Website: home-depot
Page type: newsletter-management
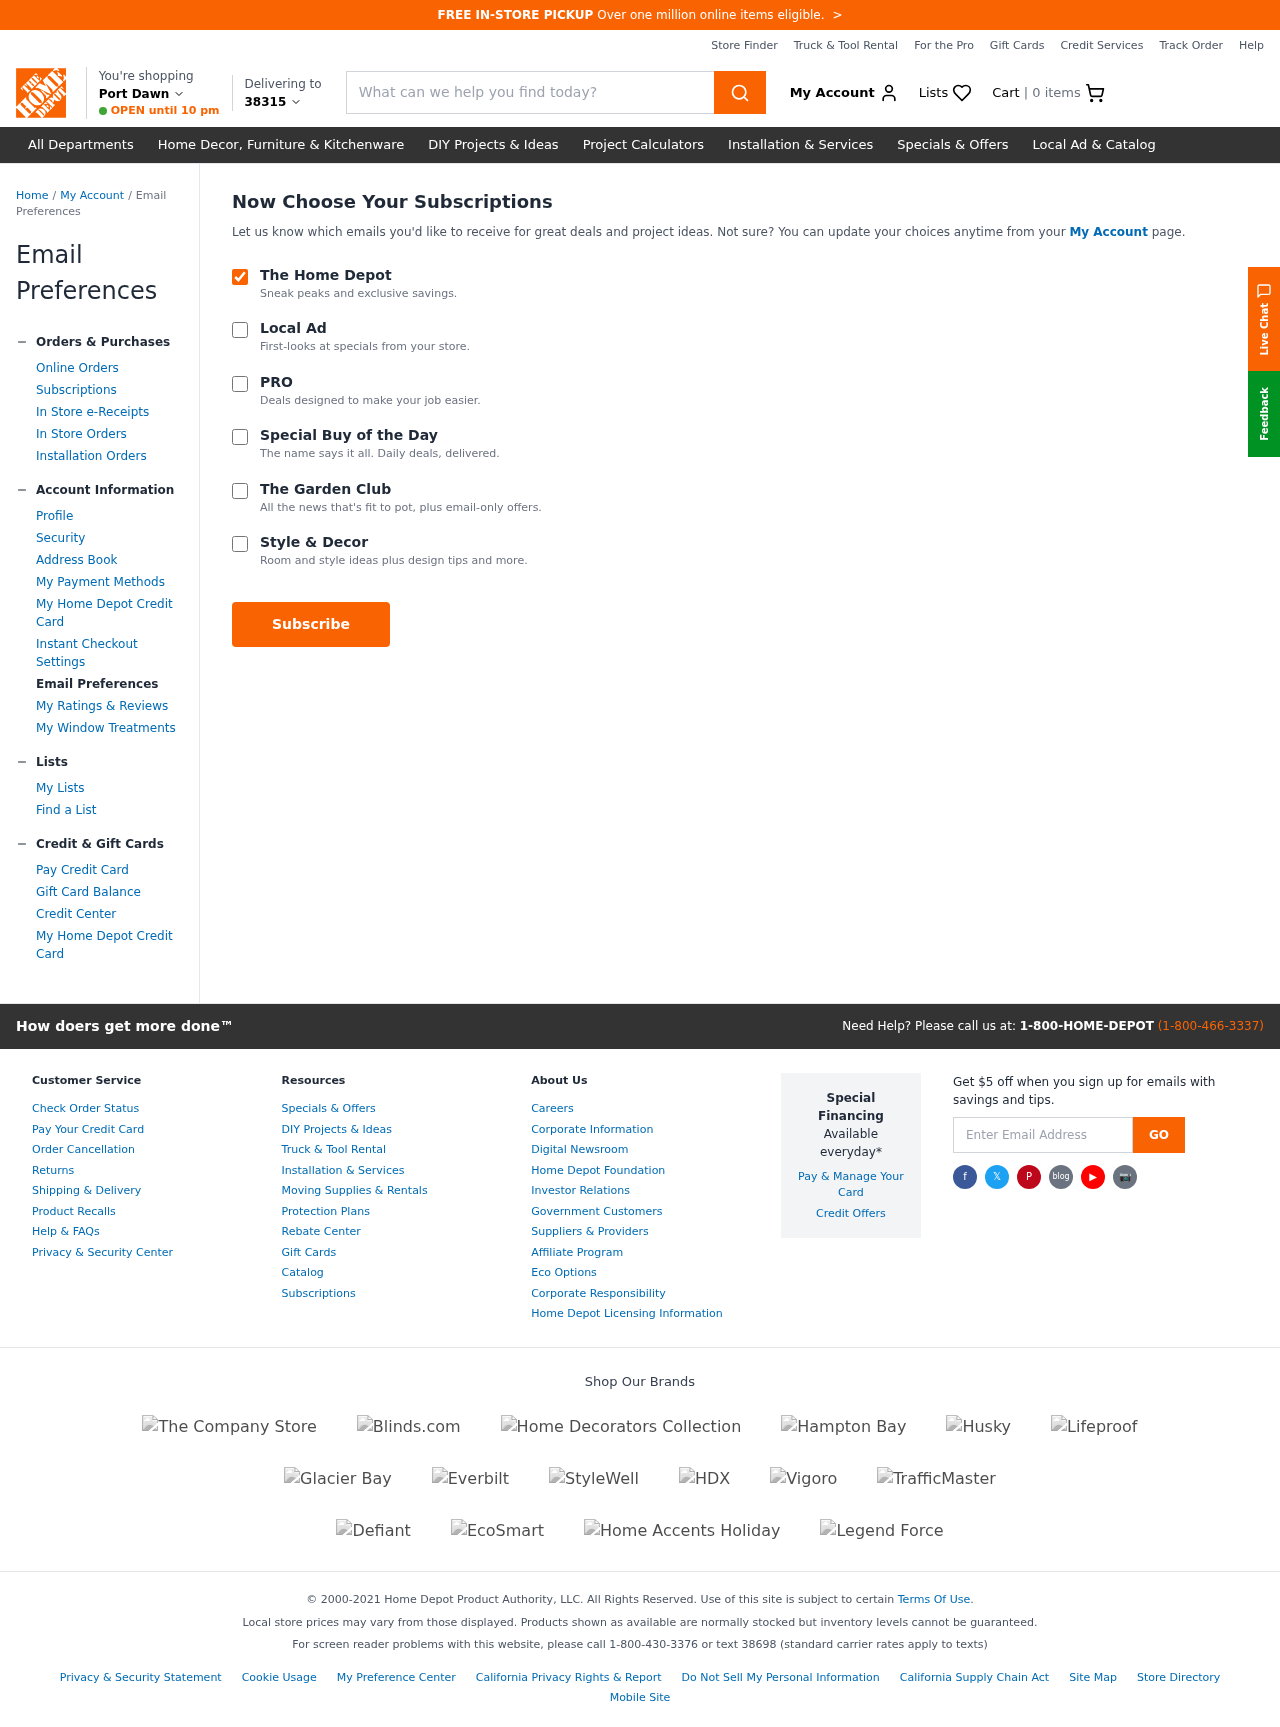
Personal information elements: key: PII_CITY
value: Port Dawn
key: PII_POSTCODE
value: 38315
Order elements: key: ORDER_NUM_ITEMS
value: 0
Search elements: key: HEADER_SEARCH
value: What can we help you find today?